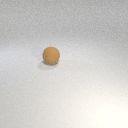
large brown rubber sphere